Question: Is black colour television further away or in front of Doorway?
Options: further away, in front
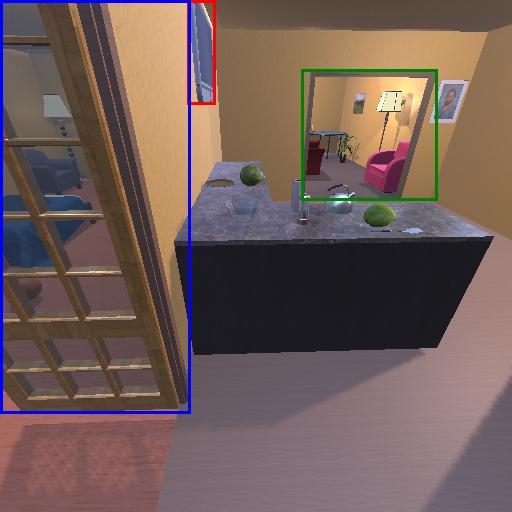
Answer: further away